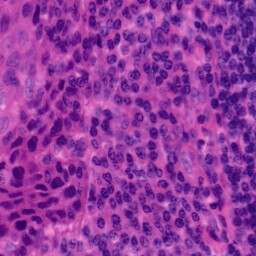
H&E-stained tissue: Tonsil